Chest X-ray. View position: PA
Patient age: 41
Patient sex: F
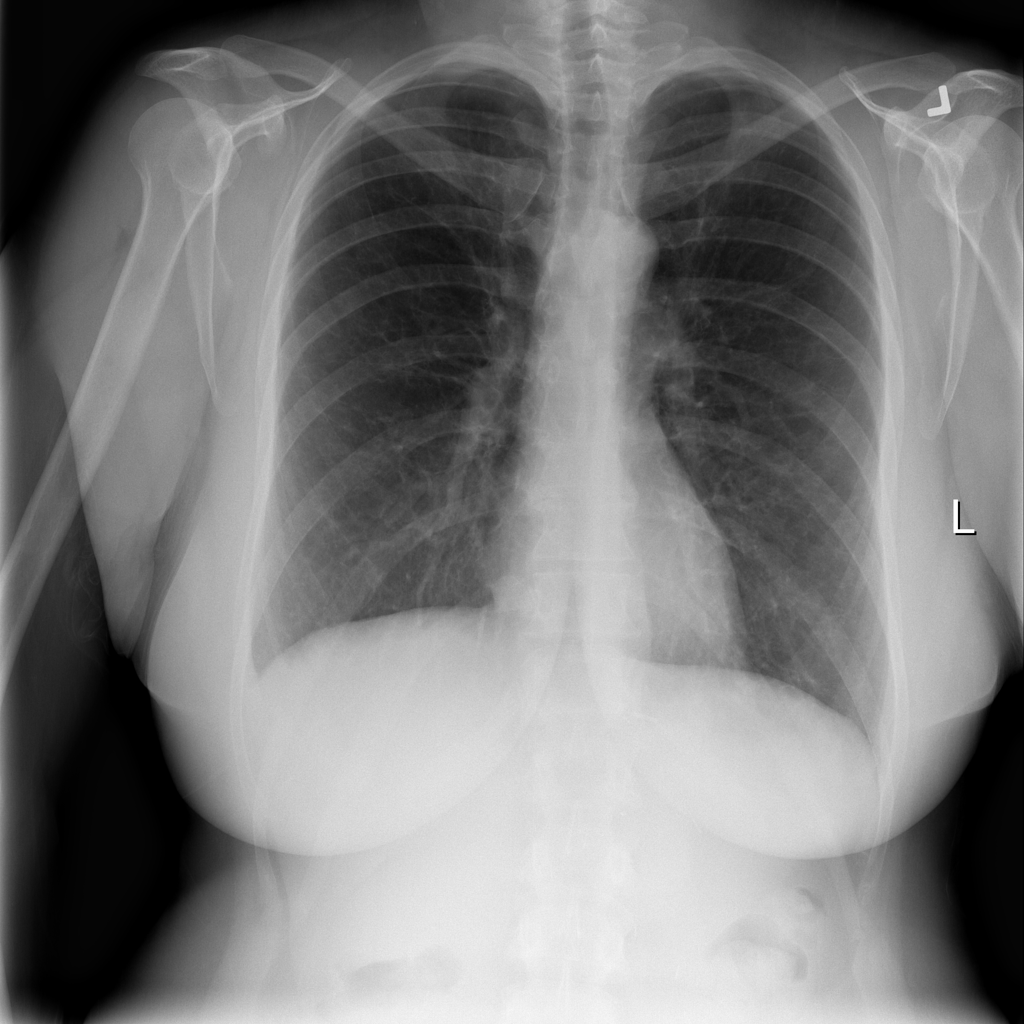
Finding: Pneumothorax